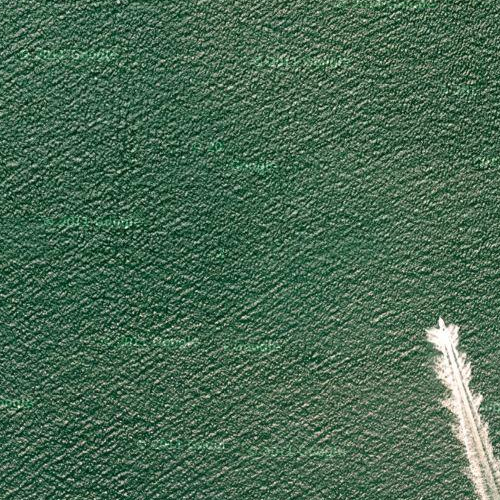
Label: sydney